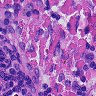
Metastatic tissue present: no